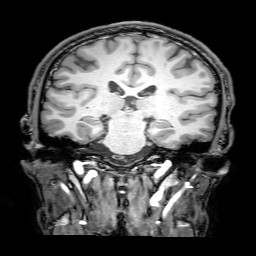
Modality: T1w
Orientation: sagittal
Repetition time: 0.00828 s
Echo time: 0.00388 s